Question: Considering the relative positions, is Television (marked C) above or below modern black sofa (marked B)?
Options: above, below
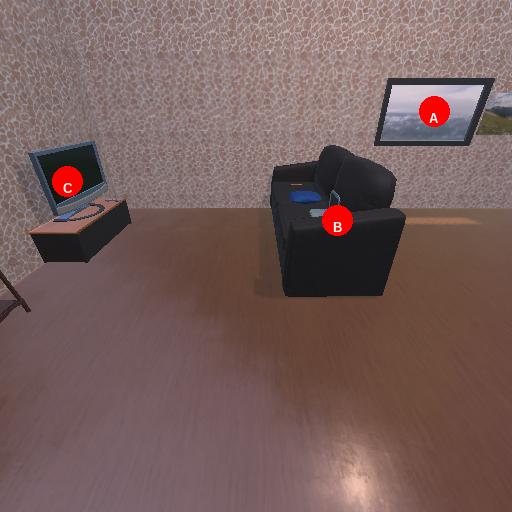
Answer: above